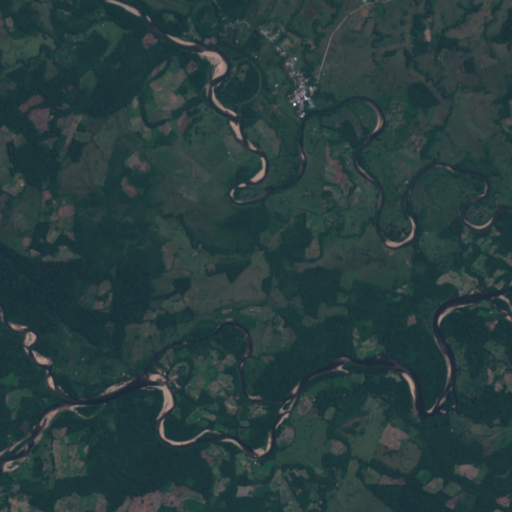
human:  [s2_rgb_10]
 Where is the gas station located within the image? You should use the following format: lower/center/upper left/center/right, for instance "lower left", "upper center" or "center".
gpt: The gas station is located in the upper center of the image.
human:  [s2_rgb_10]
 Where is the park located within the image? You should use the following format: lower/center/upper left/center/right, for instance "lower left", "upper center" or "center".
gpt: The park is located in the upper center of the image.
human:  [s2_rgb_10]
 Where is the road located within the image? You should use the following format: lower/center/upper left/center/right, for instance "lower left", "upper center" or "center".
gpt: There is no road in the image.